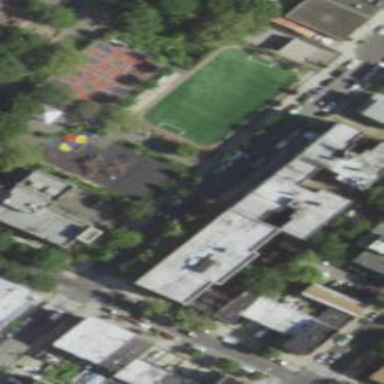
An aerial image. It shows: Playground area for leisure land.